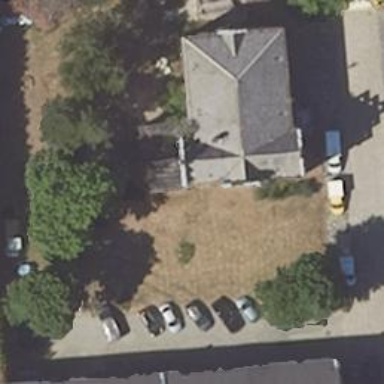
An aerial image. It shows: Building used as car repair shop.